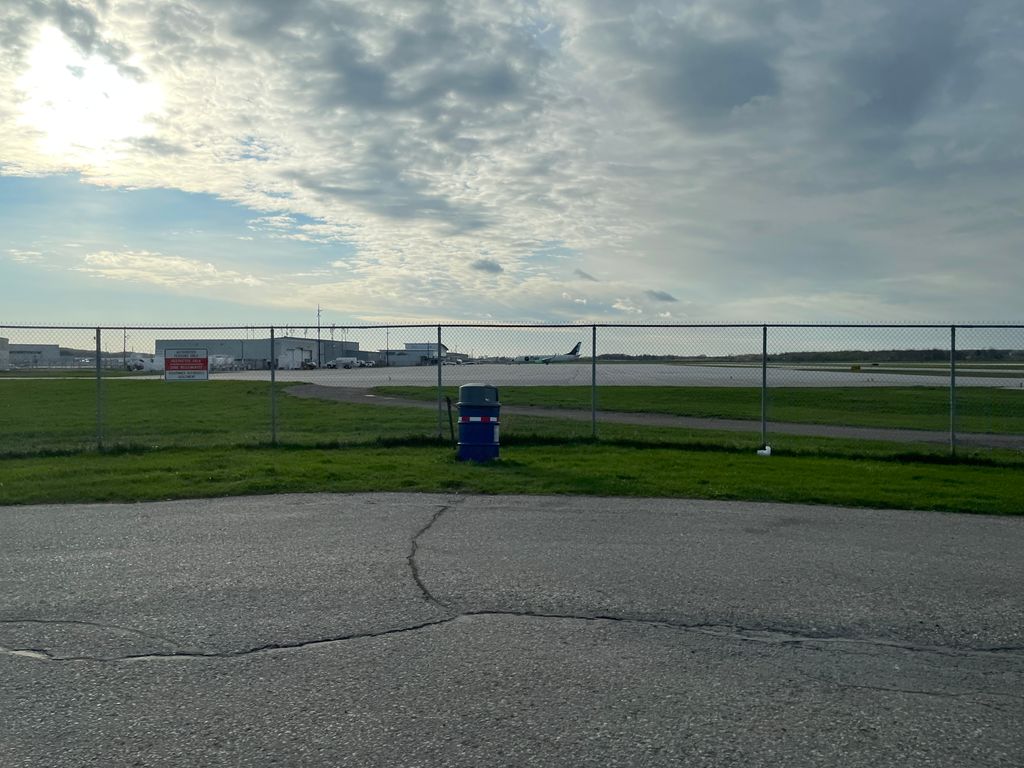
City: kitchener-waterloo